Question: I'm trying to create a line with a different fill and stroke color, something like this:

I have tried the following:
'''
Line line = new Line(0,0,100,100);
line.setFill(Color.RED);
line.setStroke(Color.BLACK);
line.setStrokeWidth(10);
'''
but this gives me just a black line.
Is what I'm trying to do possible with a simple Line or do I have to use another 'Shape'? (I would prefer using a line because I have to frequently call the 'setStartX', 'setStartY', ... methods)
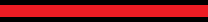
Answer: If you check this <URL>, you'll see that you can only use 'setStroke'. Also, a possible approach to generate the same styling is proposed by using a linear gradiant.
This will work (adjust stops at your convenience for more or less black width):
'''
Line line = new Line(0,0,100,0);
line.setStrokeWidth(10);
line.setStroke(new LinearGradient(0d, -5d, 0d, 5d, false,
CycleMethod.NO_CYCLE, new Stop(0,Color.BLACK),
new Stop(0.199,Color.BLACK),
new Stop(0.2,Color.RED),
new Stop(0.799,Color.RED),
new Stop(0.8,Color.BLACK)));
'''

Note also that since the gradient is not proportional, you need to use rotation to generate not horizontal lines.